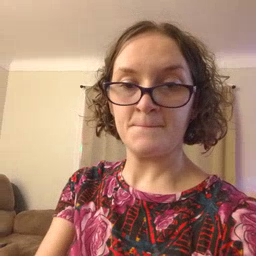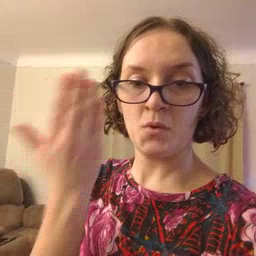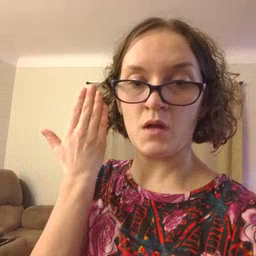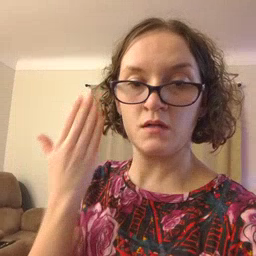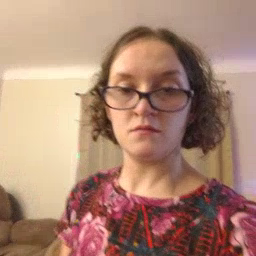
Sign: morning